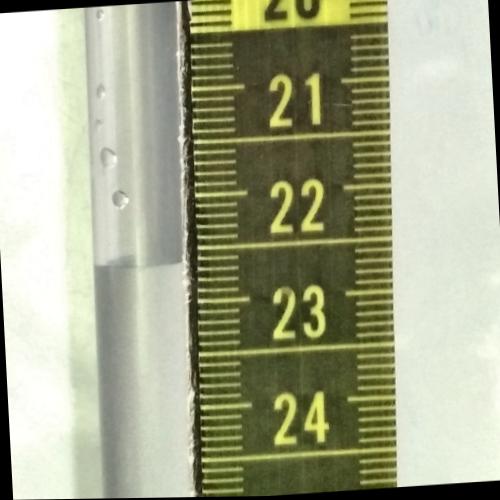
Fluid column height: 22.6 cm